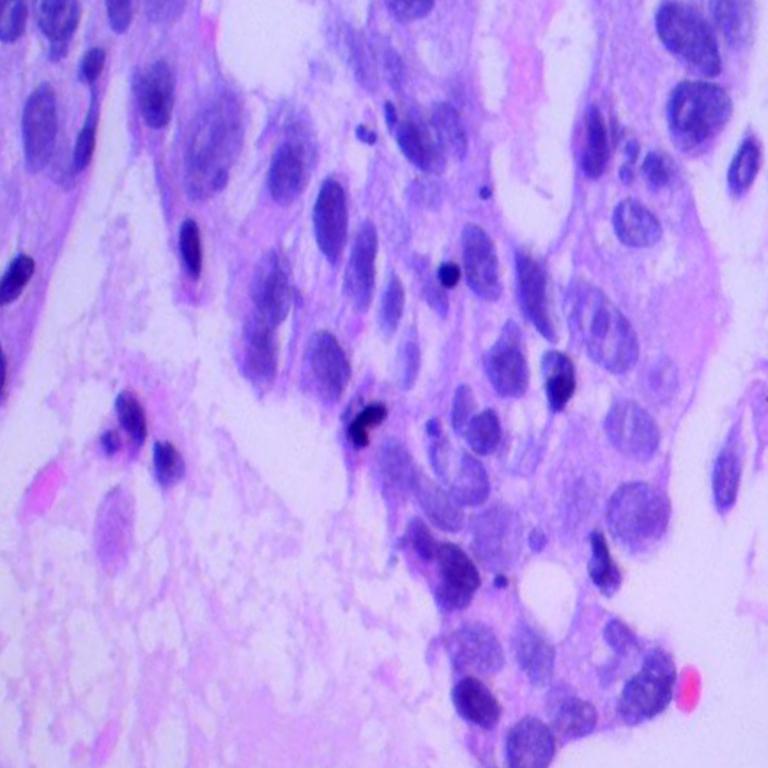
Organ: lung
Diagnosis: adenocarcinomas